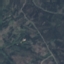
Land use / land cover: HerbaceousVegetation